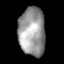
Tissue: lung
Cell type: Epithelial cells
Senescence score: 0.1825
Nuclear area (px): 1268
Mean DAPI intensity: 152.393